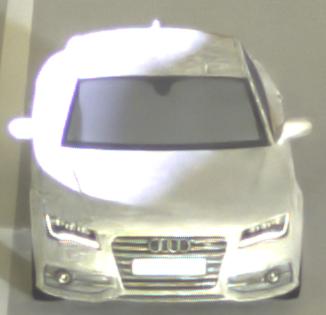
Make: Audi
Model: S7 Sportback cod
Detailed model: S7 (4G) Sportback
Model produced from: 2012/06
Model produced until: 2014/05
Doors: 5
Color: white
Road condition: dry road
Daytime: night
Contrast: high contrast